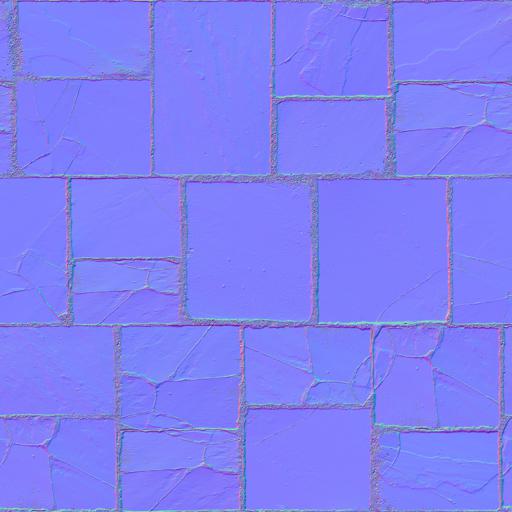
random tiled tiles